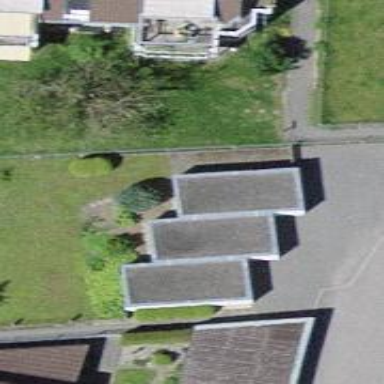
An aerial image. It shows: Garage.